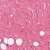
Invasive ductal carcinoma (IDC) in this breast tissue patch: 0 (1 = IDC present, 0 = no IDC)